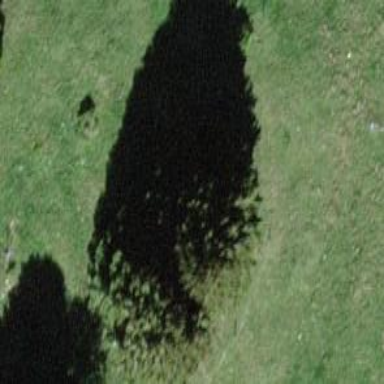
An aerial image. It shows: Needle-leaved tree in natural setting.